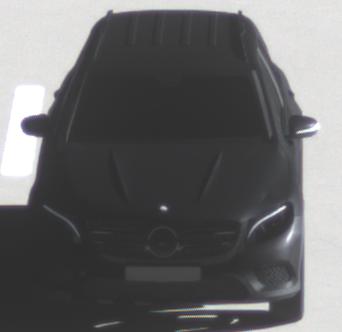
Make: Mercedes-Benz
Model: GLC 250
Detailed model: GLC (253)
Model produced from: 2015/09
Model produced until: 2018/05
Doors: 5
Color: black
Road condition: dry road
Daytime: morning or afternoon
Contrast: high contrast